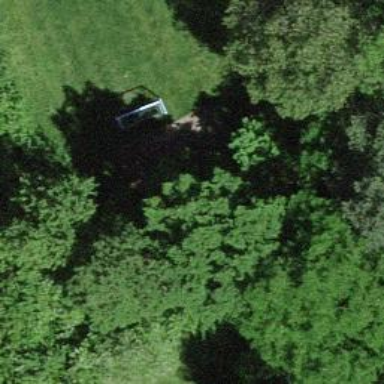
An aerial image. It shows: Playground featuring swings.